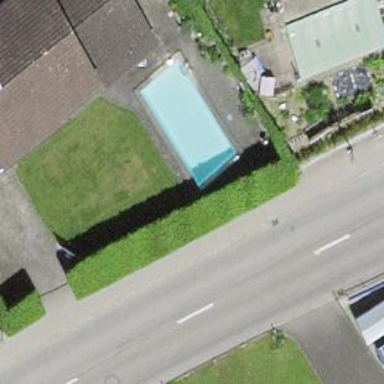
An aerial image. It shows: Swimming pool located in leisure land.